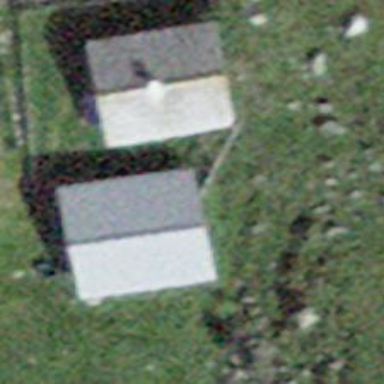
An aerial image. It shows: Isolated dwelling in the countryside.